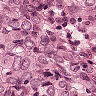
Metastatic tissue present: yes